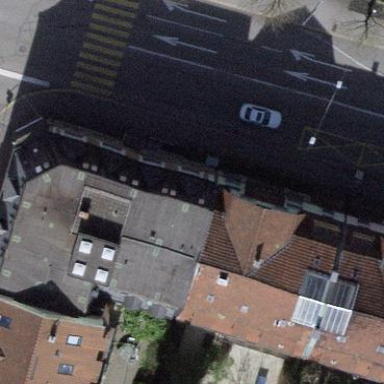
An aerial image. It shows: Apartment building with double saltbox roof shape.